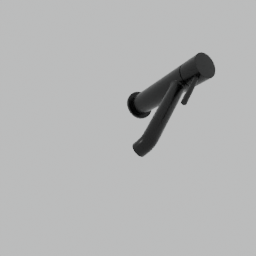
Label: appliances